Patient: sex M, age 62
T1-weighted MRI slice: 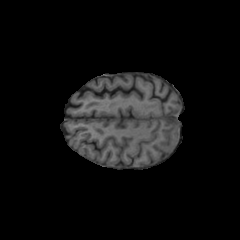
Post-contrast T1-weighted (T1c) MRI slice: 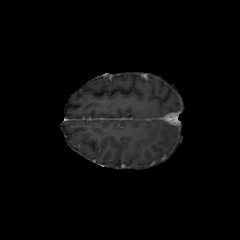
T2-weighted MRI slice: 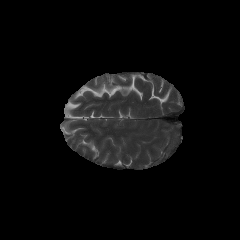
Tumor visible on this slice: no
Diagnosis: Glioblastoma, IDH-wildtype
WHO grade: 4